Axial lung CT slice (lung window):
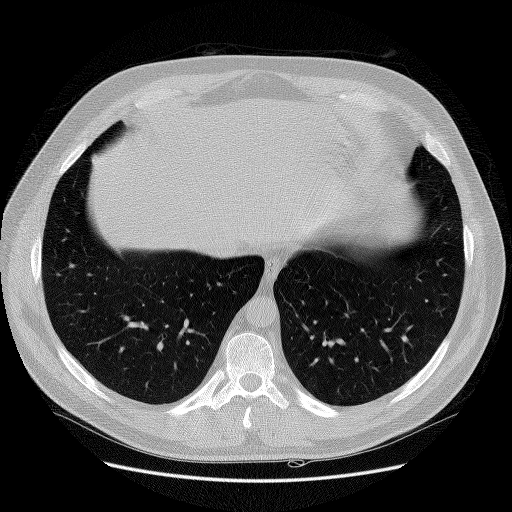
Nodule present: no